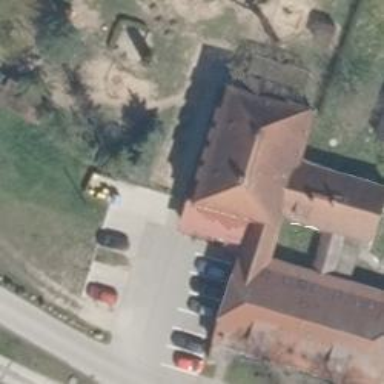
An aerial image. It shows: Kindergarten.